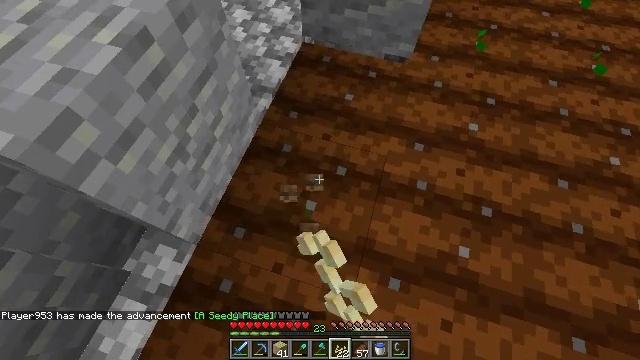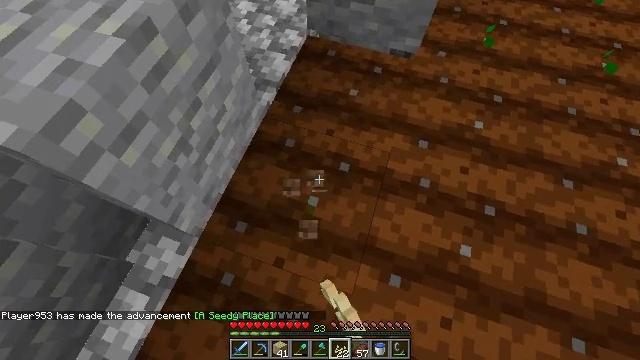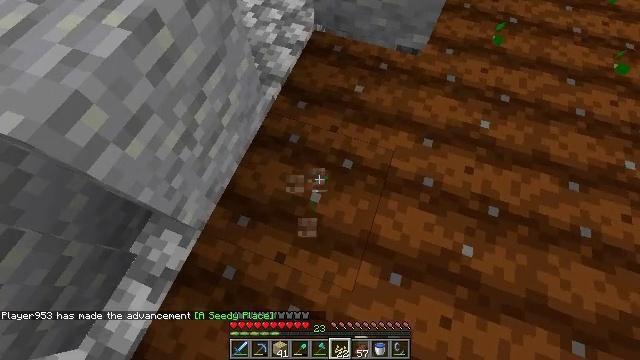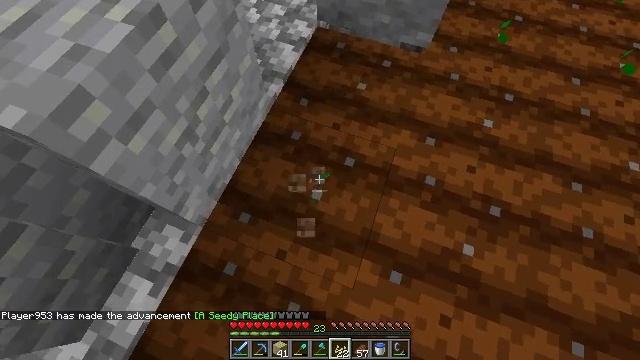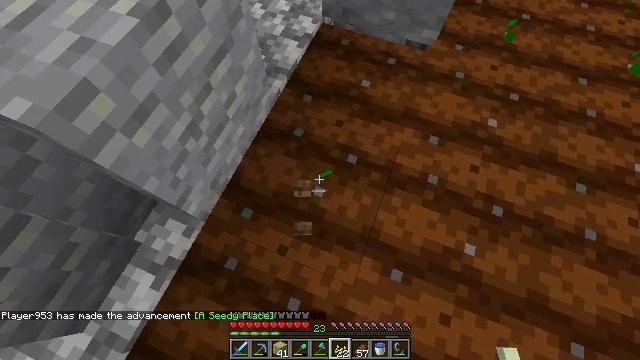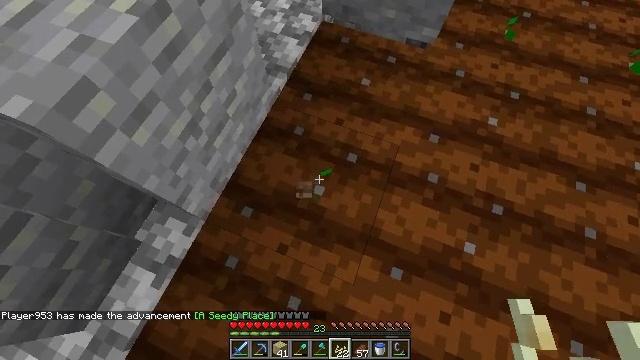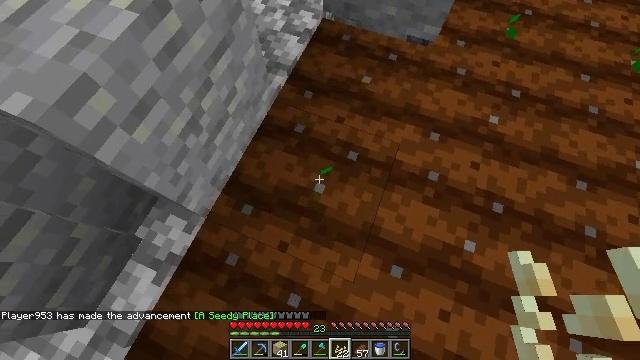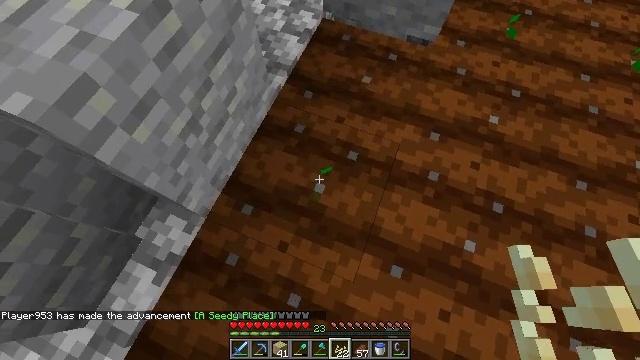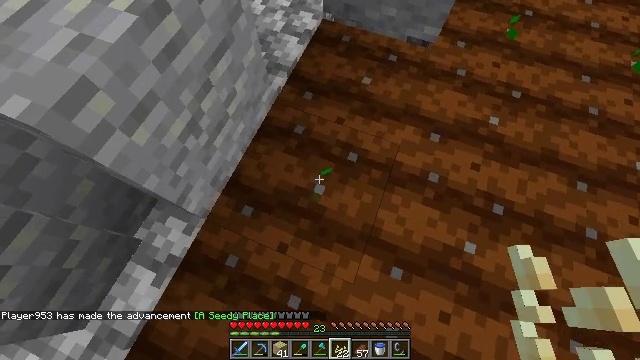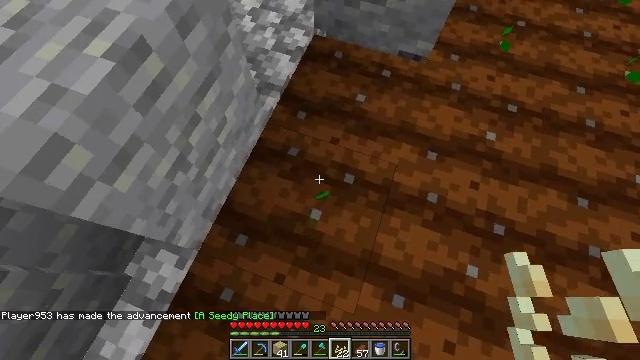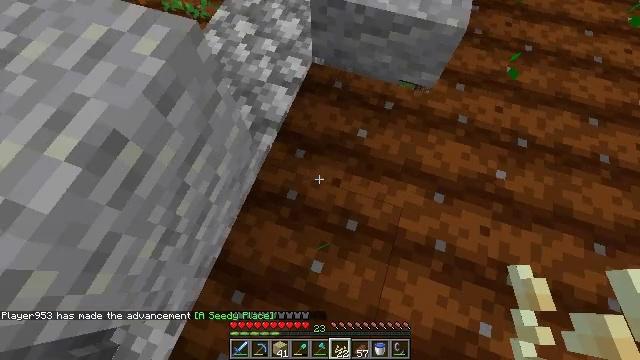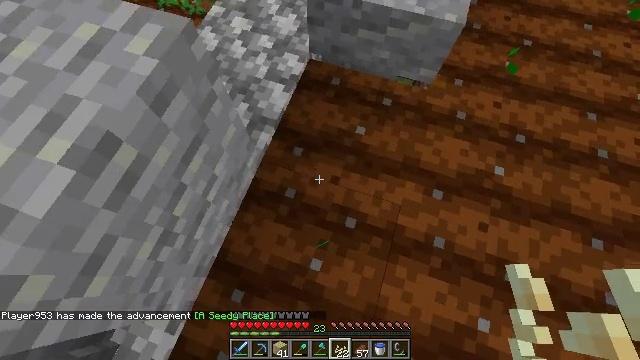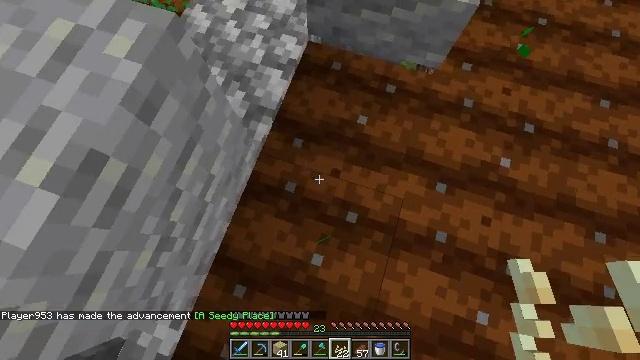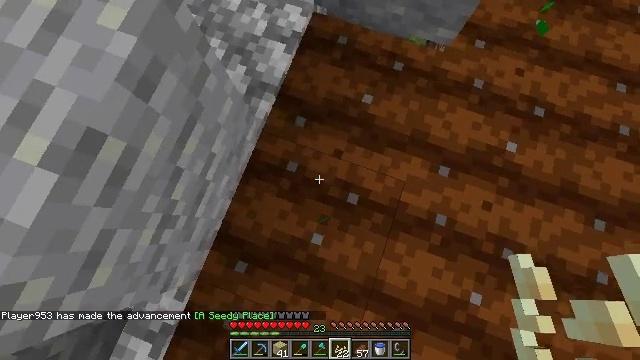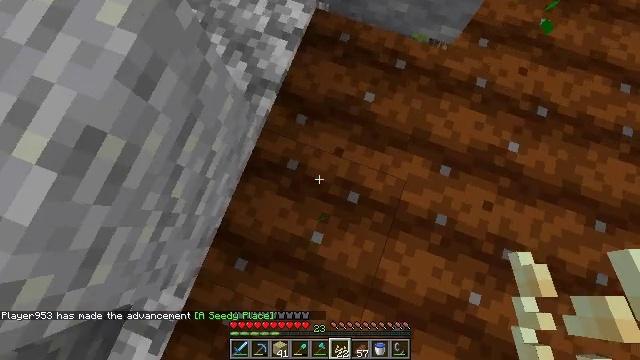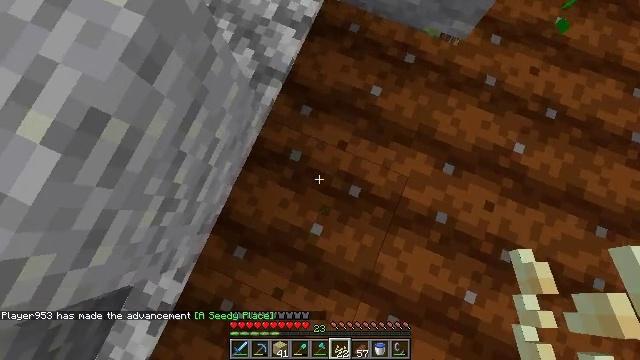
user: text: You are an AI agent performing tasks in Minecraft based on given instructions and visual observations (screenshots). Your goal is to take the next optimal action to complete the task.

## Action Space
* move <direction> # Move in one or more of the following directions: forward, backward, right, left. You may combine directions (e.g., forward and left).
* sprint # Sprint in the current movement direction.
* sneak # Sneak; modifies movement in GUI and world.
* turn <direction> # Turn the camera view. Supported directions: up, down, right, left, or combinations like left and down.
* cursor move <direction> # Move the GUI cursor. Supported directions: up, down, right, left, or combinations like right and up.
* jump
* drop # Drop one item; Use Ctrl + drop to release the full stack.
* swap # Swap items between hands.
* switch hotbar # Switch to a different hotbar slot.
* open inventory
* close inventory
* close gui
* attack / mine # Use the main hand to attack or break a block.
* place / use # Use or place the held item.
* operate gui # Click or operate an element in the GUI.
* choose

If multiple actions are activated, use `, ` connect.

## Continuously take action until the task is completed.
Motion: motion action
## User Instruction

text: Harvest the pumpkin stem by left-clicking.
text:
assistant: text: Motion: turn left and down
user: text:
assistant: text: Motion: turn left
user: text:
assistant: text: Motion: no_op
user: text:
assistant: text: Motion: turn left
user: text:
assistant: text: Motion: no_op
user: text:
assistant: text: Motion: no_op
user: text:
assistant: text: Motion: no_op
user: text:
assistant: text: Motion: move forward
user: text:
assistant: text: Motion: move forward, turn right
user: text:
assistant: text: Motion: move forward
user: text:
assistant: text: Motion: no_op
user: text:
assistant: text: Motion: turn down
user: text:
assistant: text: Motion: turn left and down
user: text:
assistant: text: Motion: no_op
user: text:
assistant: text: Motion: turn left and down
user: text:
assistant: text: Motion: turn left and down
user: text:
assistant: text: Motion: turn left and down
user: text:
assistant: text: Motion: turn left and up
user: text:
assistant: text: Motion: turn left and up
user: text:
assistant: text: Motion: turn left and up
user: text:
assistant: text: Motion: turn left and down
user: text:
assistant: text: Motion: turn left
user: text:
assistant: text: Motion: turn left
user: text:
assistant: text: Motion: no_op
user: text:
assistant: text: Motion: no_op
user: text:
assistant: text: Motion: turn left and down
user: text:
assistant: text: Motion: turn left and down
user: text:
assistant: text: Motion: turn left and down, attack / mine
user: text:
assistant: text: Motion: turn right, attack / mine
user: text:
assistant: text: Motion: attack / mine